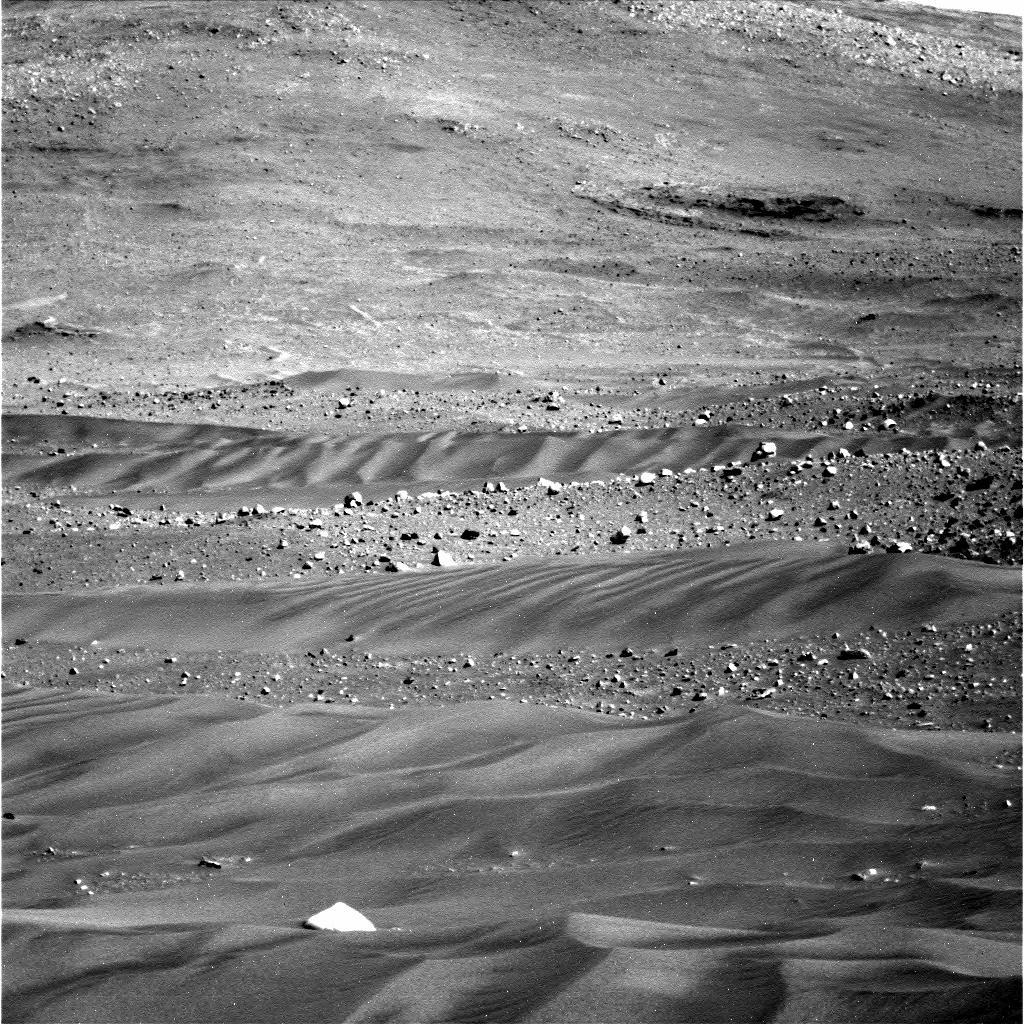
Terrain classes present: Gravel / Sand / Soil, Rock, Shadow